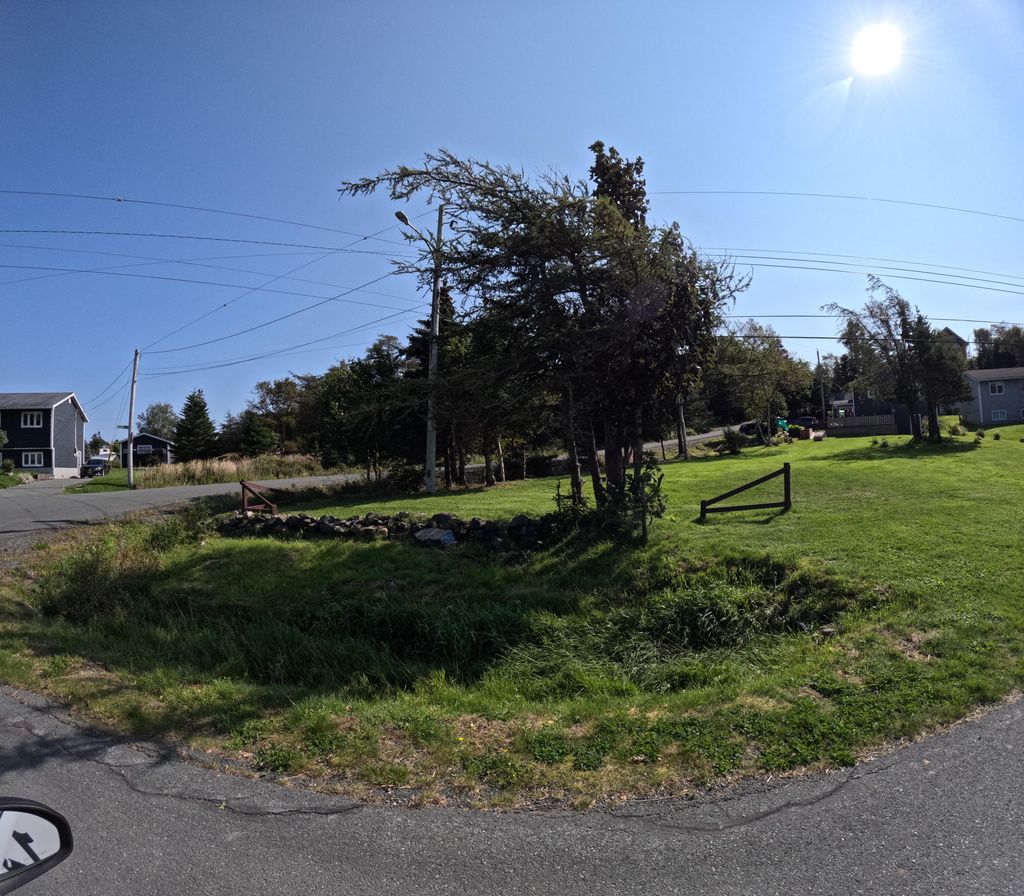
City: st_johns